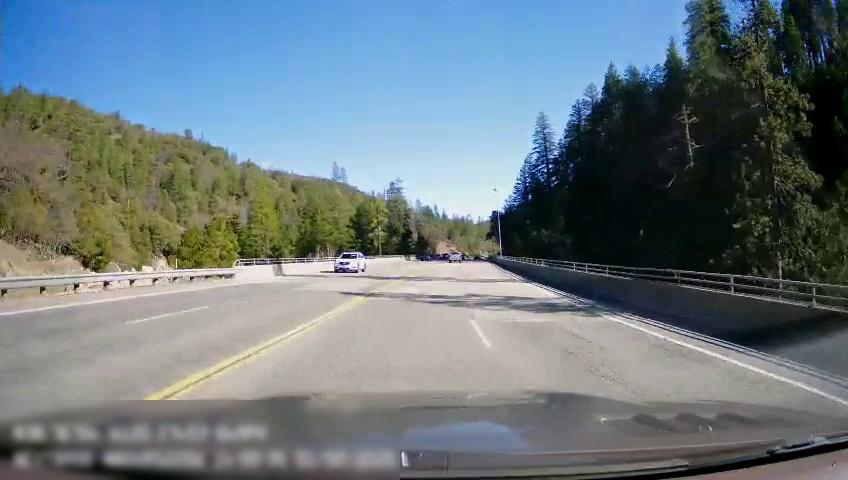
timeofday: Day
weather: Sunny
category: Drivable Space
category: Drivable Space
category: Vehicles | Truck
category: Vehicles | SUV
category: Vehicles | Car
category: Lanes | Opposite Lane
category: Lanes | Current Lane
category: Lanes | Opposite Lane
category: Lanes | Current Lane
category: Lanes | Current Lane
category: Lanes | Opposite Lane